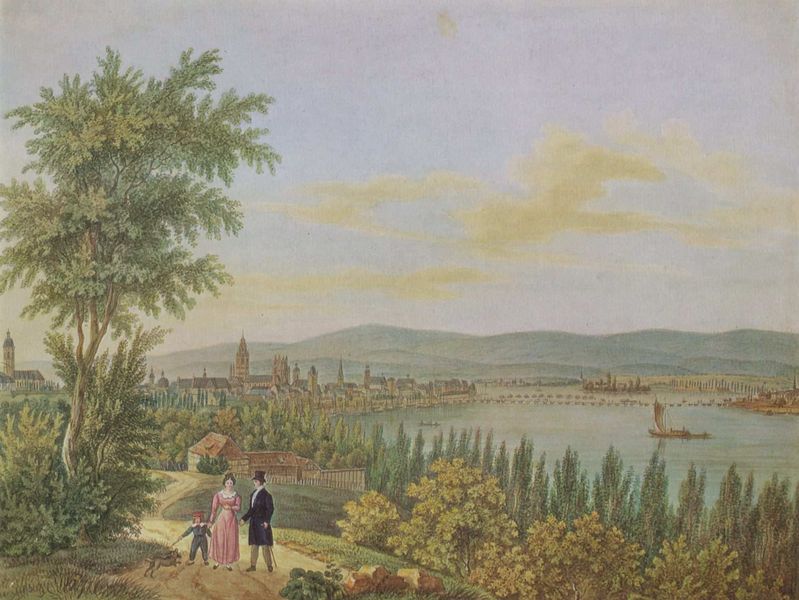
Titel: Mainz, Ansicht vom nördlichen Rheinufer aus
Künstler: Louis Catoir
Standort: Köln
Institution: Stadtmuseum, Graphische Sammlung
Schlagwörter: baum, berg, blau, blätter, gemälde, himmel, laub, mann, meer, wasser, wolken, aquarell, bäume, fluss, gelb, grün, kirchturm, landschaft, menschen, ocker, see, stadt, teich, ufer, äste, braun, frau, hintergrund, holz, hut, kleid, licht, strasse, weiss, blick, dame, gebäude, haus, hund, rot, weg, wolke, beige, zylinder, steine, bild, herr, öl, ferne, flusslauf, horizont, häuser, hügel, natur, pappel, pappeln, brücke, büsche, gewässer, kirche, sonne, sträucher, eltern, familie, kind, paar, zilinder, rosa, tal, wald, anhöhe, boot, boote, stock, turm, zypressen, schiff, schiffe, segel, segelboot, sommer, ansicht, italien, ort, unterhaltung, vedute, leine, segelschiff, feldweg, berge, gebirge, dorf, naiv, ausflug, idylle, spazieren, silhouette, hafen, romantik, tannen, detail, junge, gehrock, frühling, segelboote, kirchen, kirchtürme, stadtansicht, spiel, türme, spaziergang, idyll, flusslandschaft, spazierstock, fichte, tanne, sonnig, scheite, biedermeier, ehepaar, blauer himmel, floss, wanderer, industrialisierung, fichten, gehöft, fähre, städte, london, sohn, fahl, schifffahrt, holzscheit, scheit, konstanz, hafeb, zlinder, blätterwald, weingut, biedermeider, fischte, pallepl, schaiff, spaziuergang, wándern, bäume sträucher, spaziergaenger, straucher